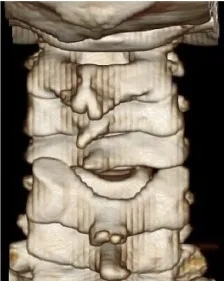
C) Magnetic resonance images showing spinal cord compression at C4-C5 on T2 STIR-weighted sequence with no obvious disc herniation.
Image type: radiology (ct)